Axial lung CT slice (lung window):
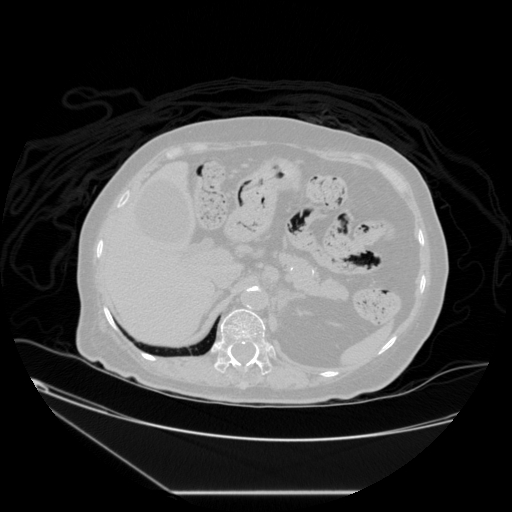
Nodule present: no